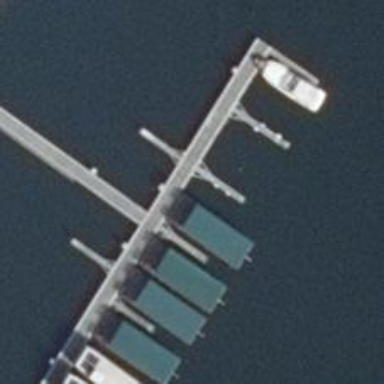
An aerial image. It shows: Man-made pier.